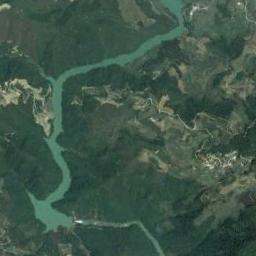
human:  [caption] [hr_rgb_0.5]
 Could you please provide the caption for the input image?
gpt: The green river with a winding bank goes through the mountainous area covered with vegetation .

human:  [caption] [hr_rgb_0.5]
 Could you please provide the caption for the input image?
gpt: There are many trees on either side of the river .

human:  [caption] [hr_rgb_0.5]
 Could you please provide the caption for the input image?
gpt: The river goes through trees and grass .

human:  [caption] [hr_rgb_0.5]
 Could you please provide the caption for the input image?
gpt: A winding, Light green river with tributaries and green mountains and forests on both sides .

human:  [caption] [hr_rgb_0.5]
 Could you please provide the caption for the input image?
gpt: There are green forests and meadows around the river .